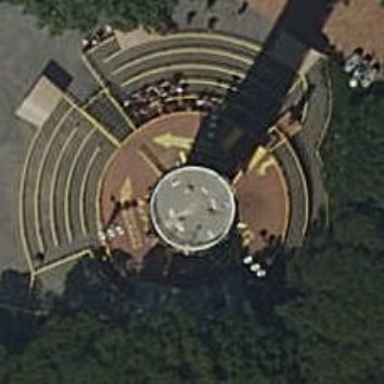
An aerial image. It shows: Attraction in the form of drop tower.